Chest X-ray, PA view. Patient: 67 years old, sex F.
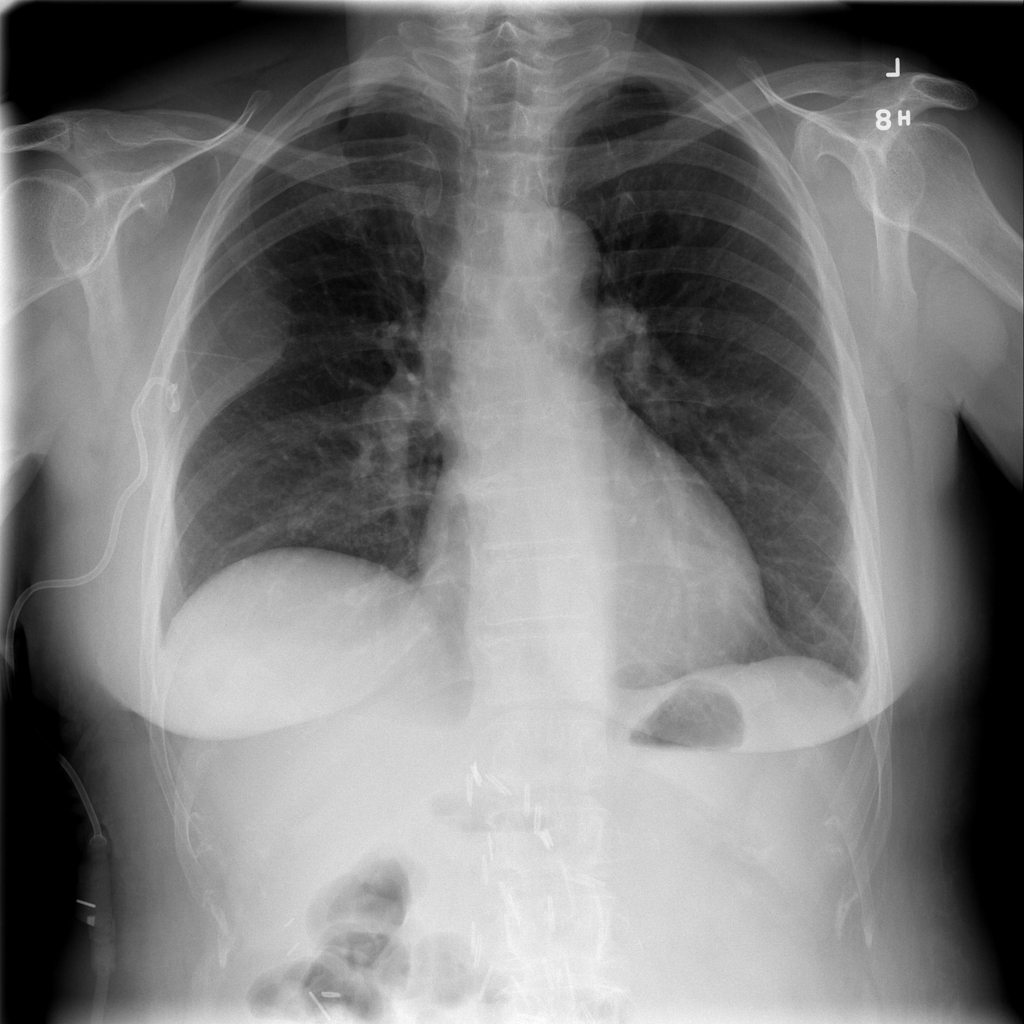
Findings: No Finding